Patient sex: M
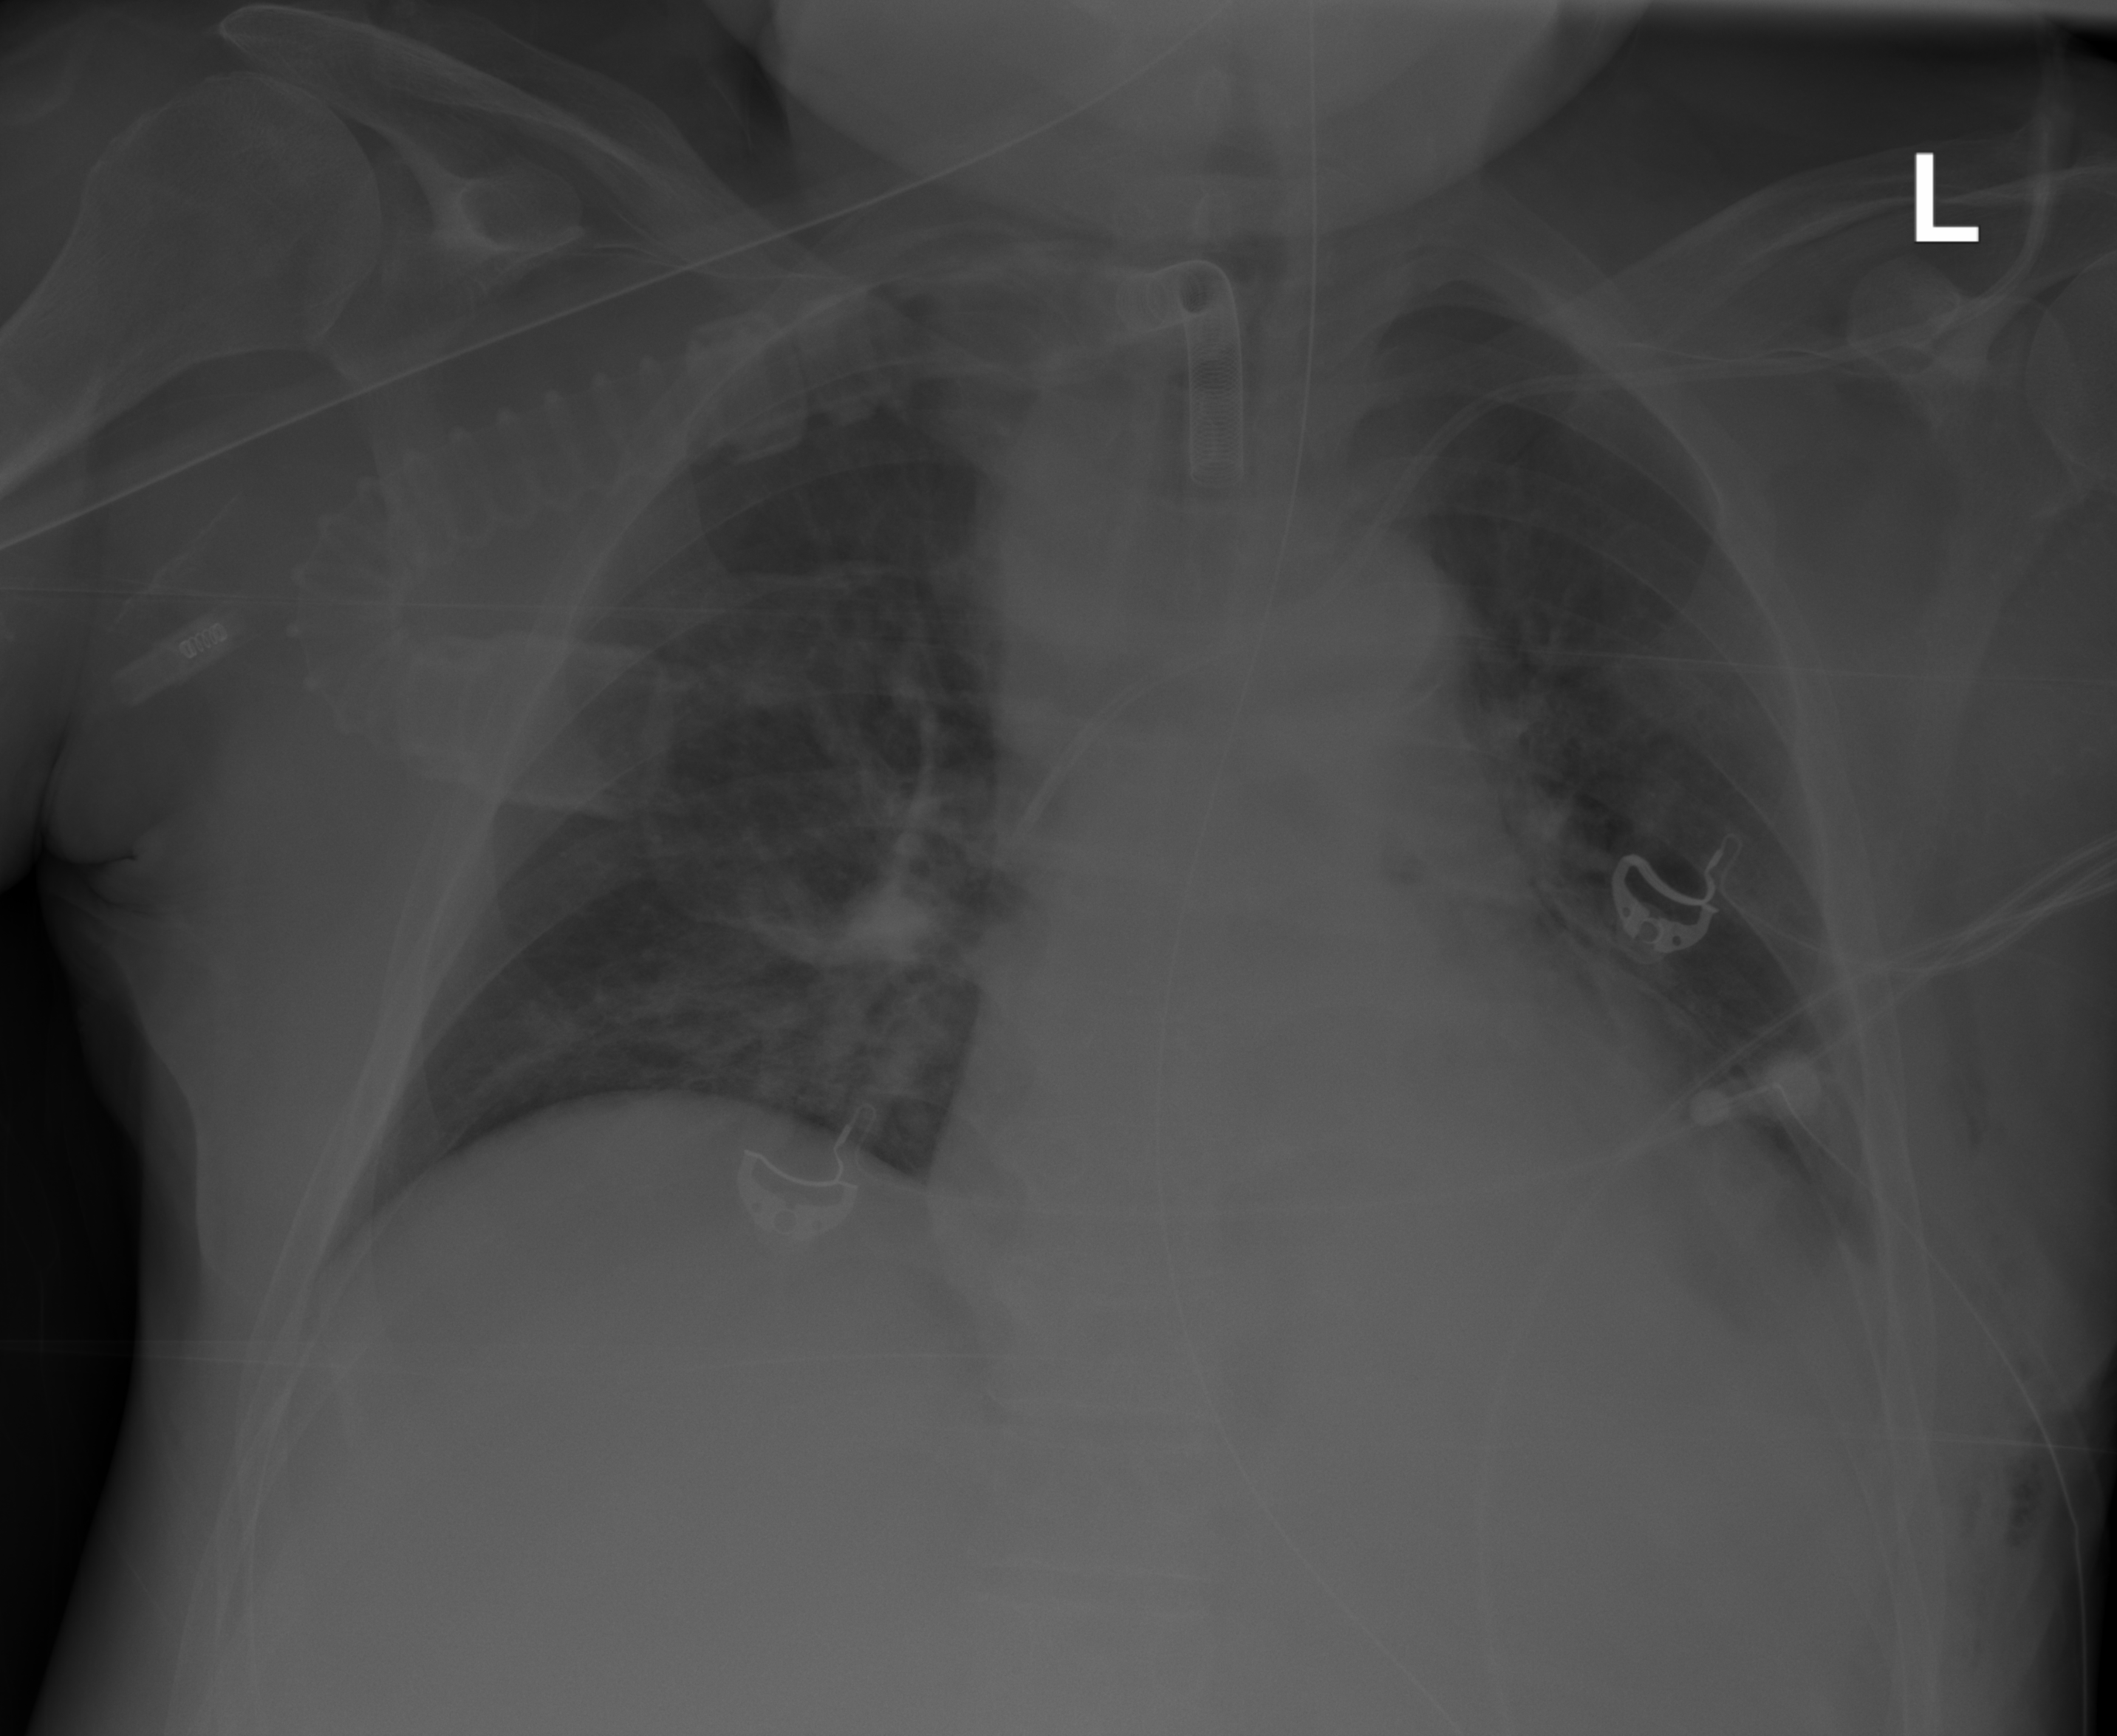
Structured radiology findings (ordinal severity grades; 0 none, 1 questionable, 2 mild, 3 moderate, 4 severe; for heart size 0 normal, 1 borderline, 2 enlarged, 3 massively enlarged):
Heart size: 2
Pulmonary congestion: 2
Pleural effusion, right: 0
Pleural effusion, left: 2
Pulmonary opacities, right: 2
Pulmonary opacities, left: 2
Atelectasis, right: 0
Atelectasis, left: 2